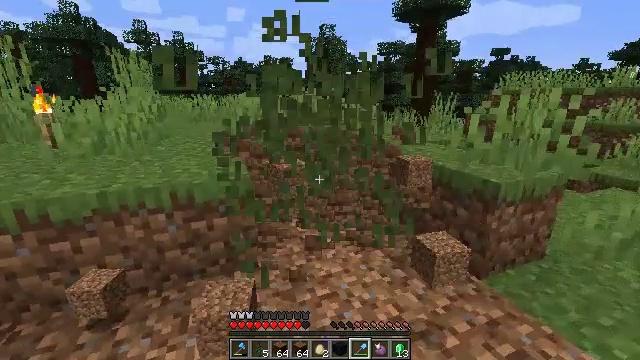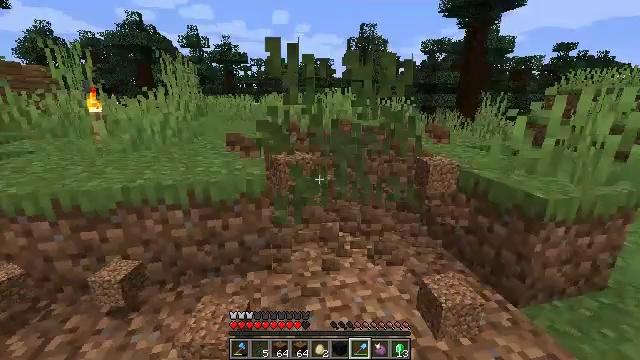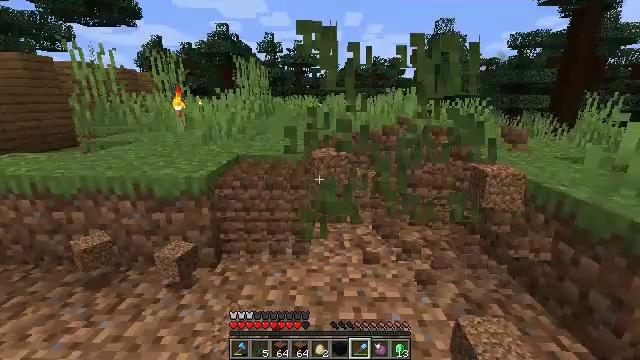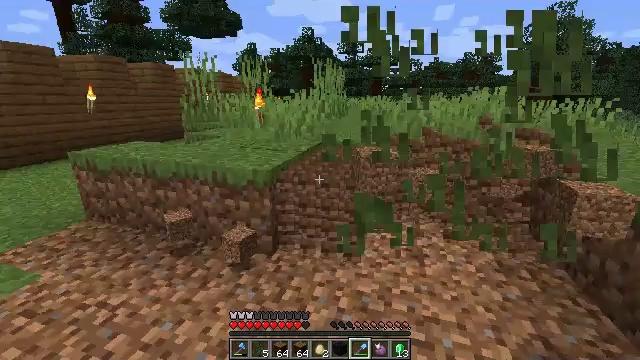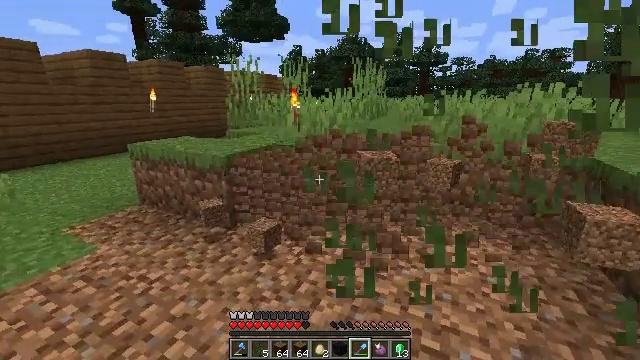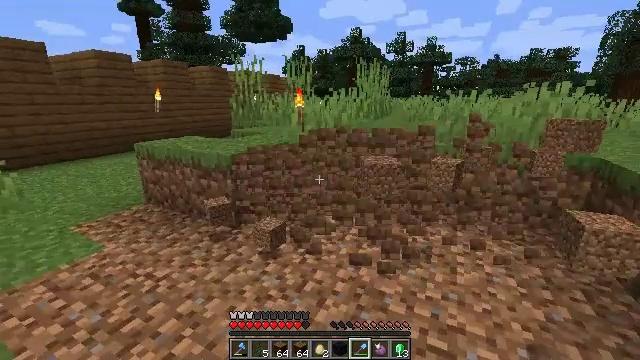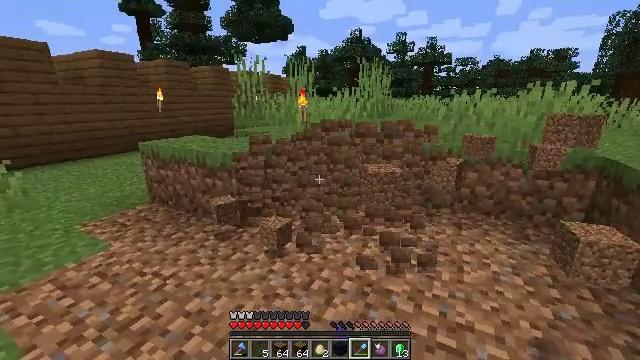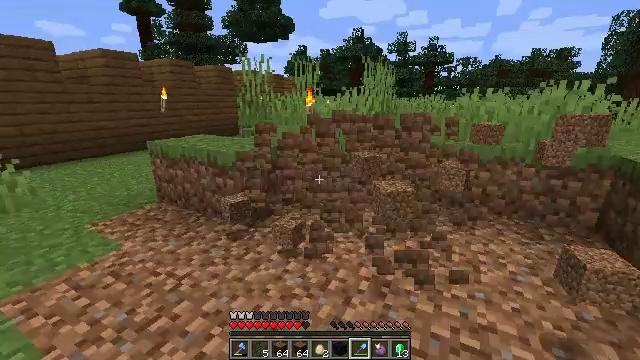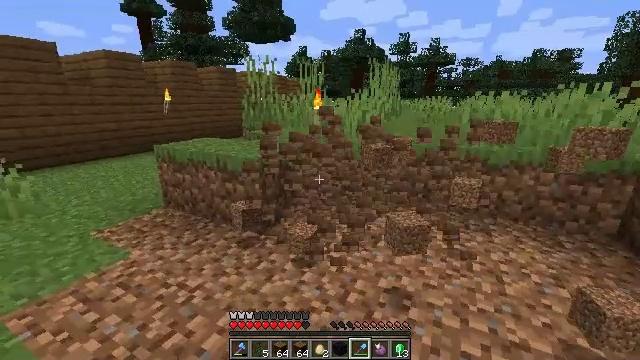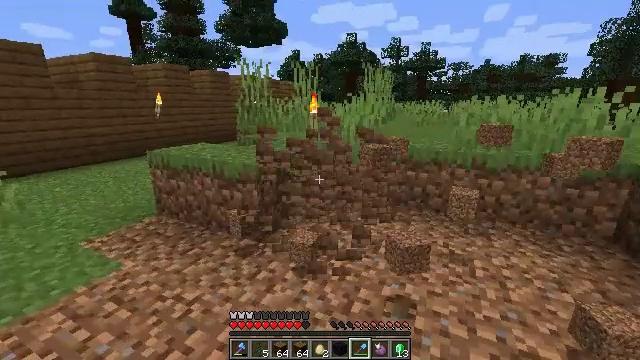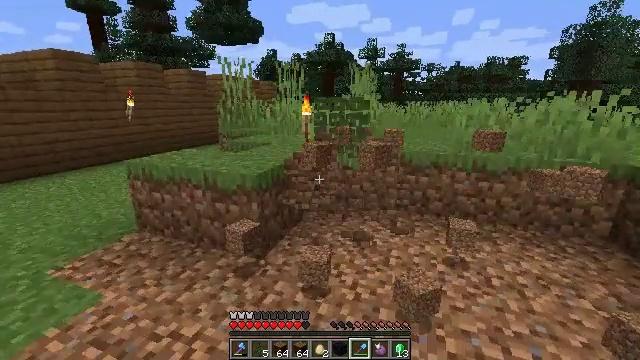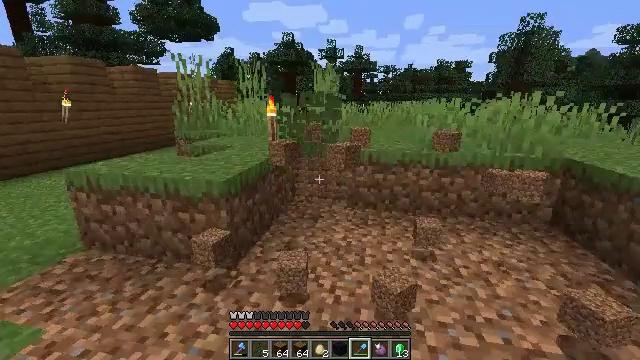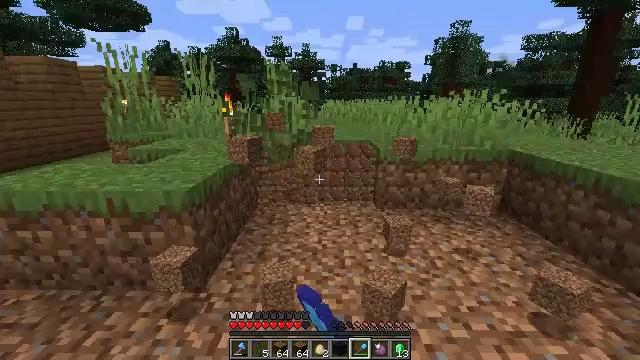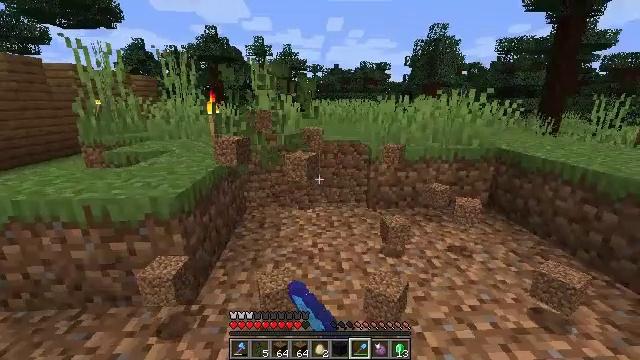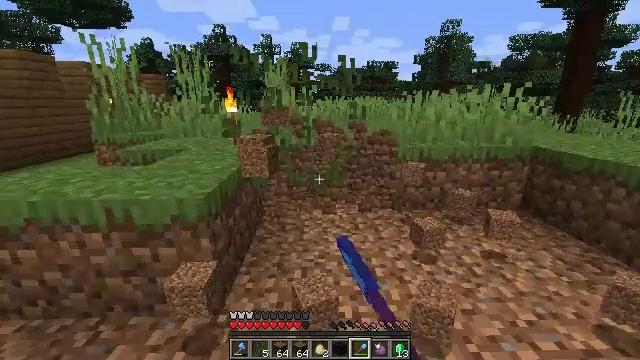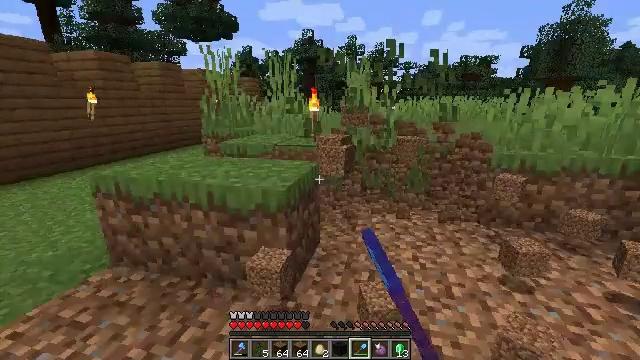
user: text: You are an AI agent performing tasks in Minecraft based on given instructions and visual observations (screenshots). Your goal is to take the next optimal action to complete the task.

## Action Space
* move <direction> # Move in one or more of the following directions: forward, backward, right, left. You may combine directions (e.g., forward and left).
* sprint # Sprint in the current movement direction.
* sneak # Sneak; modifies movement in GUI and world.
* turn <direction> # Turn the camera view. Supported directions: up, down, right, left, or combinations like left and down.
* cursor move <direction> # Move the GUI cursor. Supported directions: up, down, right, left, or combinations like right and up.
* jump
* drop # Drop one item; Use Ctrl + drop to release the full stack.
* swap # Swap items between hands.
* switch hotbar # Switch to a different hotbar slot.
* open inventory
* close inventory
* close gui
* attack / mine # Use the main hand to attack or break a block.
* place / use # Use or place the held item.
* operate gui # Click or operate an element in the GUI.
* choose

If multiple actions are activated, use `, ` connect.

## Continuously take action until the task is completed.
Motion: motion action
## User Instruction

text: Mine grass block from the ground.
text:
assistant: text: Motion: move forward and move right, turn left, attack / mine
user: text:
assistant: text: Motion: move right, turn left, attack / mine
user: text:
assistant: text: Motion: turn left, attack / mine
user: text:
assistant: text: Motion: turn left, attack / mine
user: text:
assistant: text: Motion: move left, attack / mine
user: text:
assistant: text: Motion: move left, attack / mine
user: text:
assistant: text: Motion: move forward and move left, attack / mine
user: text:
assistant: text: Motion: move forward and move left, attack / mine
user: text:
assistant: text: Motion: move forward and move left, turn right, attack / mine
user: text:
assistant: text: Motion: move forward and move left, turn right, attack / mine
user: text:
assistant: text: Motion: move forward and move left, turn right, attack / mine
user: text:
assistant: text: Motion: move forward and move left, turn right, attack / mine
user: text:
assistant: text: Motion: move forward and move left, turn right, attack / mine
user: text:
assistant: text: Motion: move forward and move left, turn left, attack / mine
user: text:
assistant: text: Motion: move forward and move left, turn left, attack / mine
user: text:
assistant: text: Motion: move forward and move left, turn left, attack / mine
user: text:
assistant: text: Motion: move forward and move left, turn left, attack / mine
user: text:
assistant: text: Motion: move forward and move left, attack / mine
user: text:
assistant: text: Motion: move forward and move left, attack / mine
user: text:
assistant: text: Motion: move forward and move left, turn right, attack / mine
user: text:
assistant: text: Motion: move forward and move left, turn right, attack / mine
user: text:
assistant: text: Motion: move forward, turn right, attack / mine
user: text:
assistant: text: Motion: move forward, turn right and down, attack / mine
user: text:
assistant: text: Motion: move forward, turn right, attack / mine
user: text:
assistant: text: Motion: move forward, turn right, attack / mine
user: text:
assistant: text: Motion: turn right, attack / mine
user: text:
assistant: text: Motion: turn right, attack / mine
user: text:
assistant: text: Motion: attack / mine
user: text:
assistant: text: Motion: turn up, attack / mine
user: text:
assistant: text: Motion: turn left and up, attack / mine